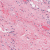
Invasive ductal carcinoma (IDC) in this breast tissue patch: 1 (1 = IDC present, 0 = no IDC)